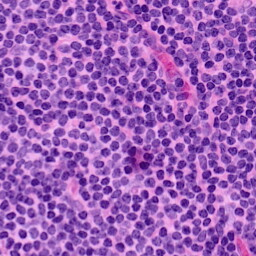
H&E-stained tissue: LymphNode